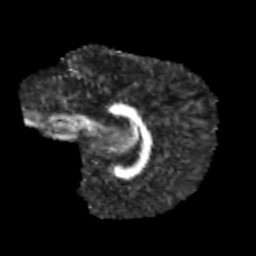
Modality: FA
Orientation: sagittal
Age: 12
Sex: male
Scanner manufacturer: siemens
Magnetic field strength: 3 T
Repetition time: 3.8 s
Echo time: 0.07 s